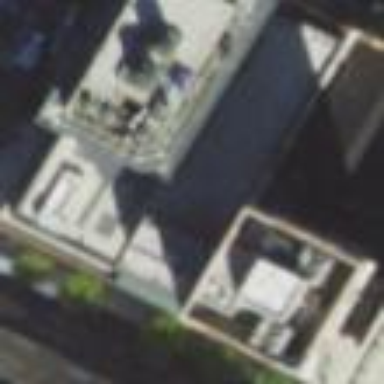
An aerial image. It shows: Building with flat concrete roof.